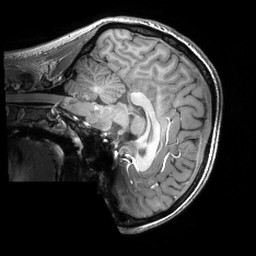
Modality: T1w
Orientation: sagittal
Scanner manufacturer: philips
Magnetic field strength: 7 T
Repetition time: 0.008 s
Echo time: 0.001974 s